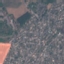
Land use / land cover: Residential